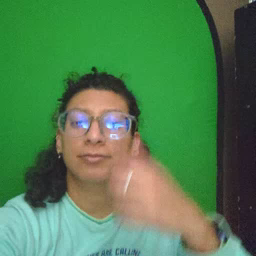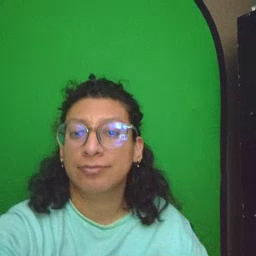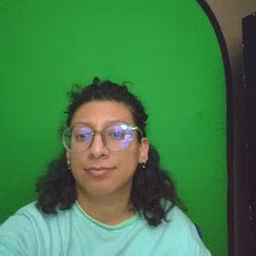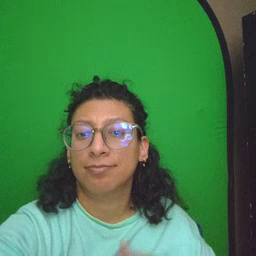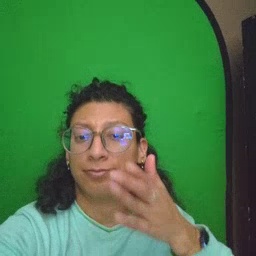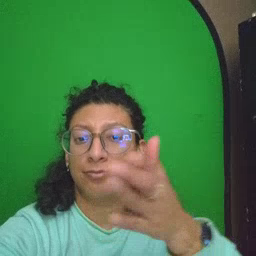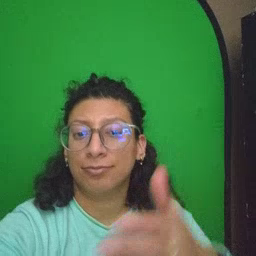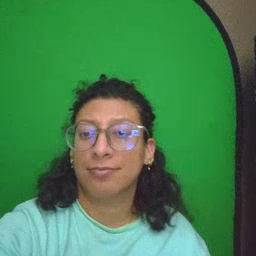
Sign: boat